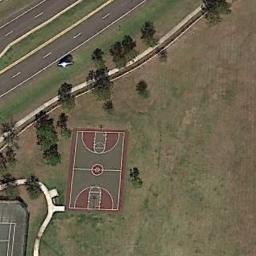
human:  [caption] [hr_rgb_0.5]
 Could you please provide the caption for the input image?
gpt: There is a basketball court on the open place with a road pass by .

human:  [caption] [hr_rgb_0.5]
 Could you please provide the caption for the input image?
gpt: A basketball court on the lawn and some roads beside .

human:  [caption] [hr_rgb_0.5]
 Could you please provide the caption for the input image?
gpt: To the left of the green is a basketball court .

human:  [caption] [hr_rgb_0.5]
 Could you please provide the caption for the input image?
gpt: The basketball court on the bare lawn is next to the road,With some trees nearby .

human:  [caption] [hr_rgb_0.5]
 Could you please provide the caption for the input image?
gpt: Many trees are near the basketball court .